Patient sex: F
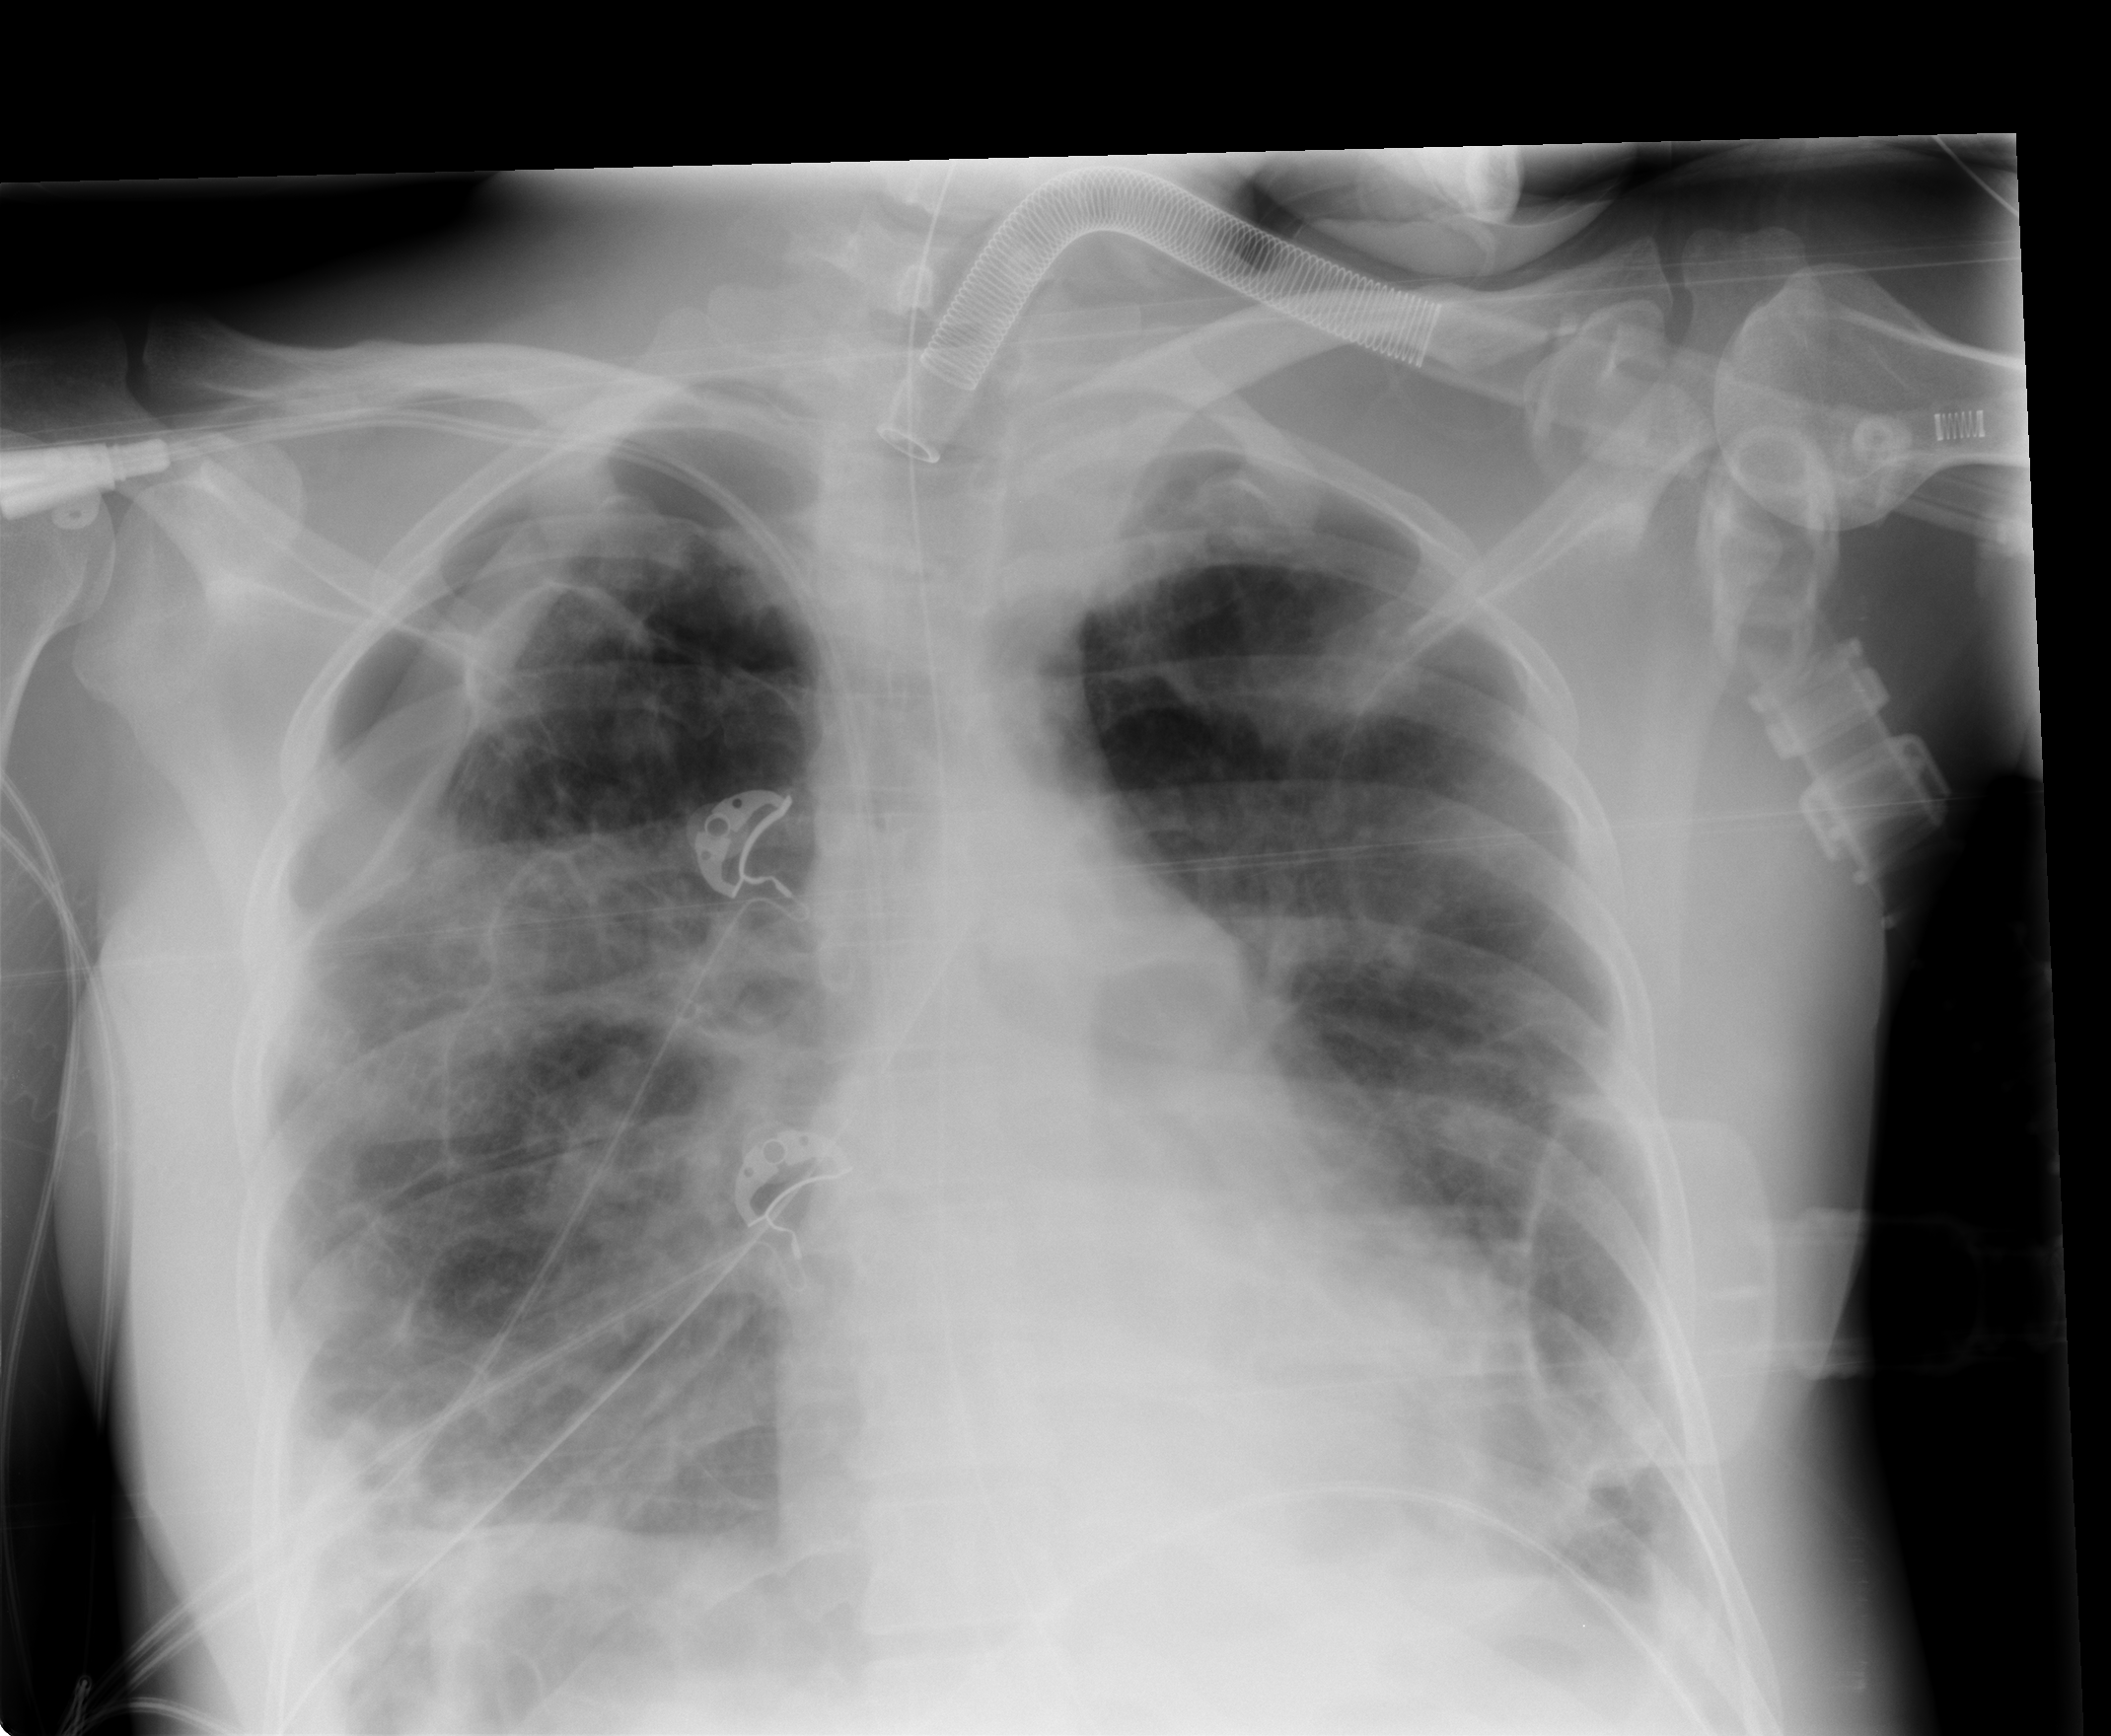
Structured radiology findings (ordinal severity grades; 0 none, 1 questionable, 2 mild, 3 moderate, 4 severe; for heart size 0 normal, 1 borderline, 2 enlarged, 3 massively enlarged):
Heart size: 2
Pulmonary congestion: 2
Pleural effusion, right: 2
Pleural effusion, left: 2
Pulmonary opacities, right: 2
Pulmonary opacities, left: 2
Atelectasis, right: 3
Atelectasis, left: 2